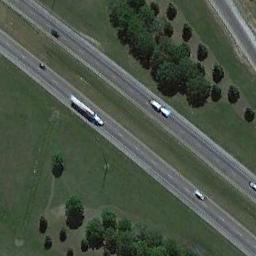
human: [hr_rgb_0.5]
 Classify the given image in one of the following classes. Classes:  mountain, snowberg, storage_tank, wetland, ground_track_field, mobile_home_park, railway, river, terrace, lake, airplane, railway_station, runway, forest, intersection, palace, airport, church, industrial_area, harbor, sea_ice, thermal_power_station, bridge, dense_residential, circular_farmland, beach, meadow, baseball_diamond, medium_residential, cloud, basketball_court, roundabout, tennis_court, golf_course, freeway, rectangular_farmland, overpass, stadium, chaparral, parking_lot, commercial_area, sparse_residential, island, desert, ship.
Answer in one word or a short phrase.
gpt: freeway